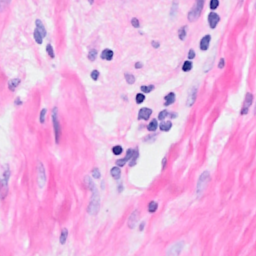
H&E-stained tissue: Breast